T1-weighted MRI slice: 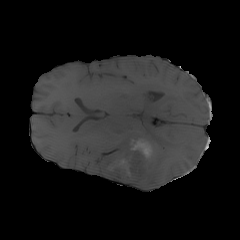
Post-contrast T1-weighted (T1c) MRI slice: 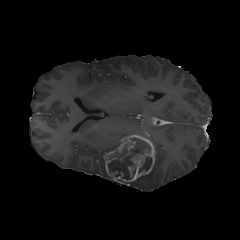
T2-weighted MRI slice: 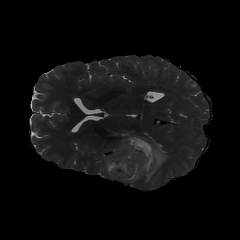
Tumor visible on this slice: yes